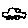
Label: car